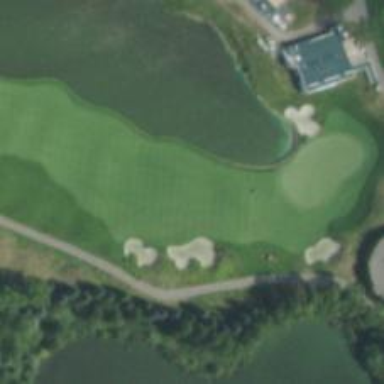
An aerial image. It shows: Golf hole.